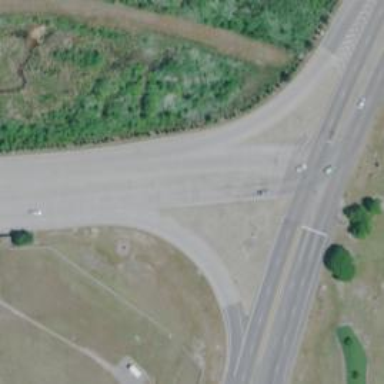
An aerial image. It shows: Primary link highway.